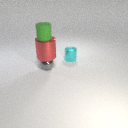
small gray metal sphere to the left of small cyan metal cylinder